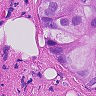
Metastatic tissue present: yes